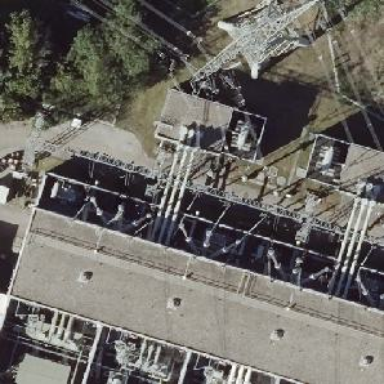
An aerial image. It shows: Three power cables at bay area.